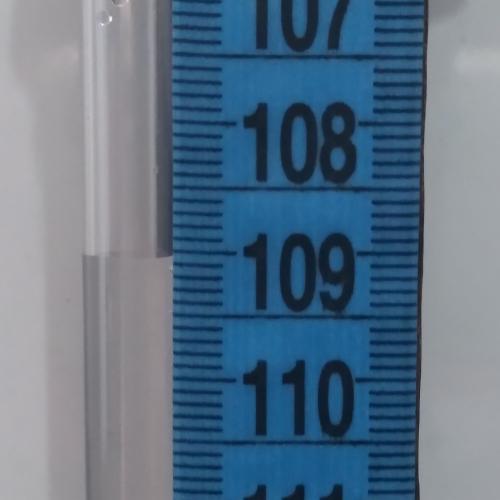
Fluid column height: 109.0 cm